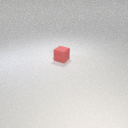
small red rubber cube